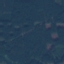
Land use / land cover class: Forest